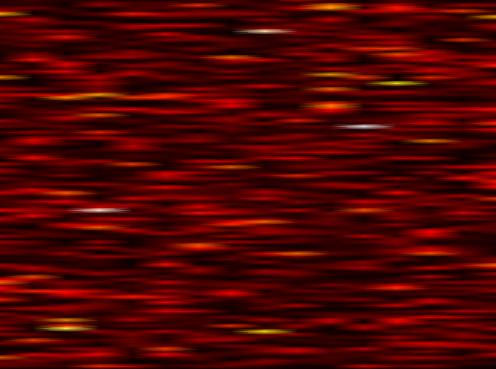
Label: FOFDM